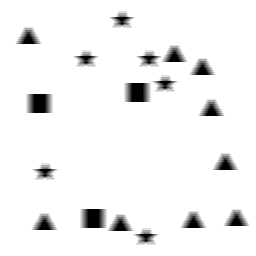
Squares: 3
Triangles: 9
Stars: 6
Total shapes: 18